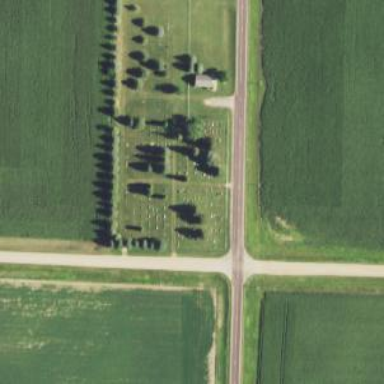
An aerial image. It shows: Cemetery.